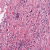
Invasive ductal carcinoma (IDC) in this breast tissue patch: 0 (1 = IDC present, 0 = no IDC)